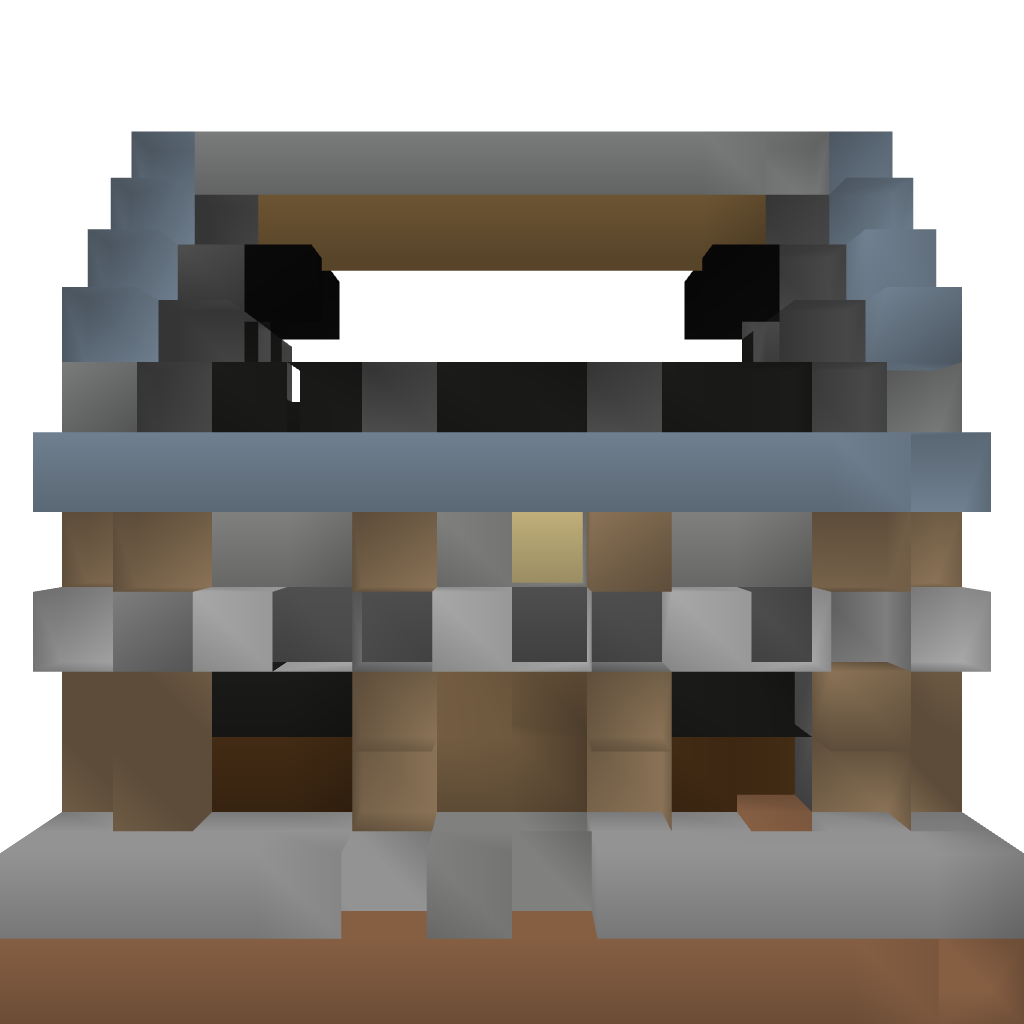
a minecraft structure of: Basic Survival House 1